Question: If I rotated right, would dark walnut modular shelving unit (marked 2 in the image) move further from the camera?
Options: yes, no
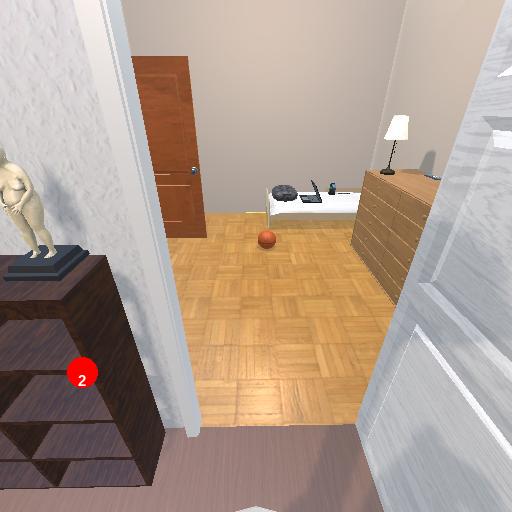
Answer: yes